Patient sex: F
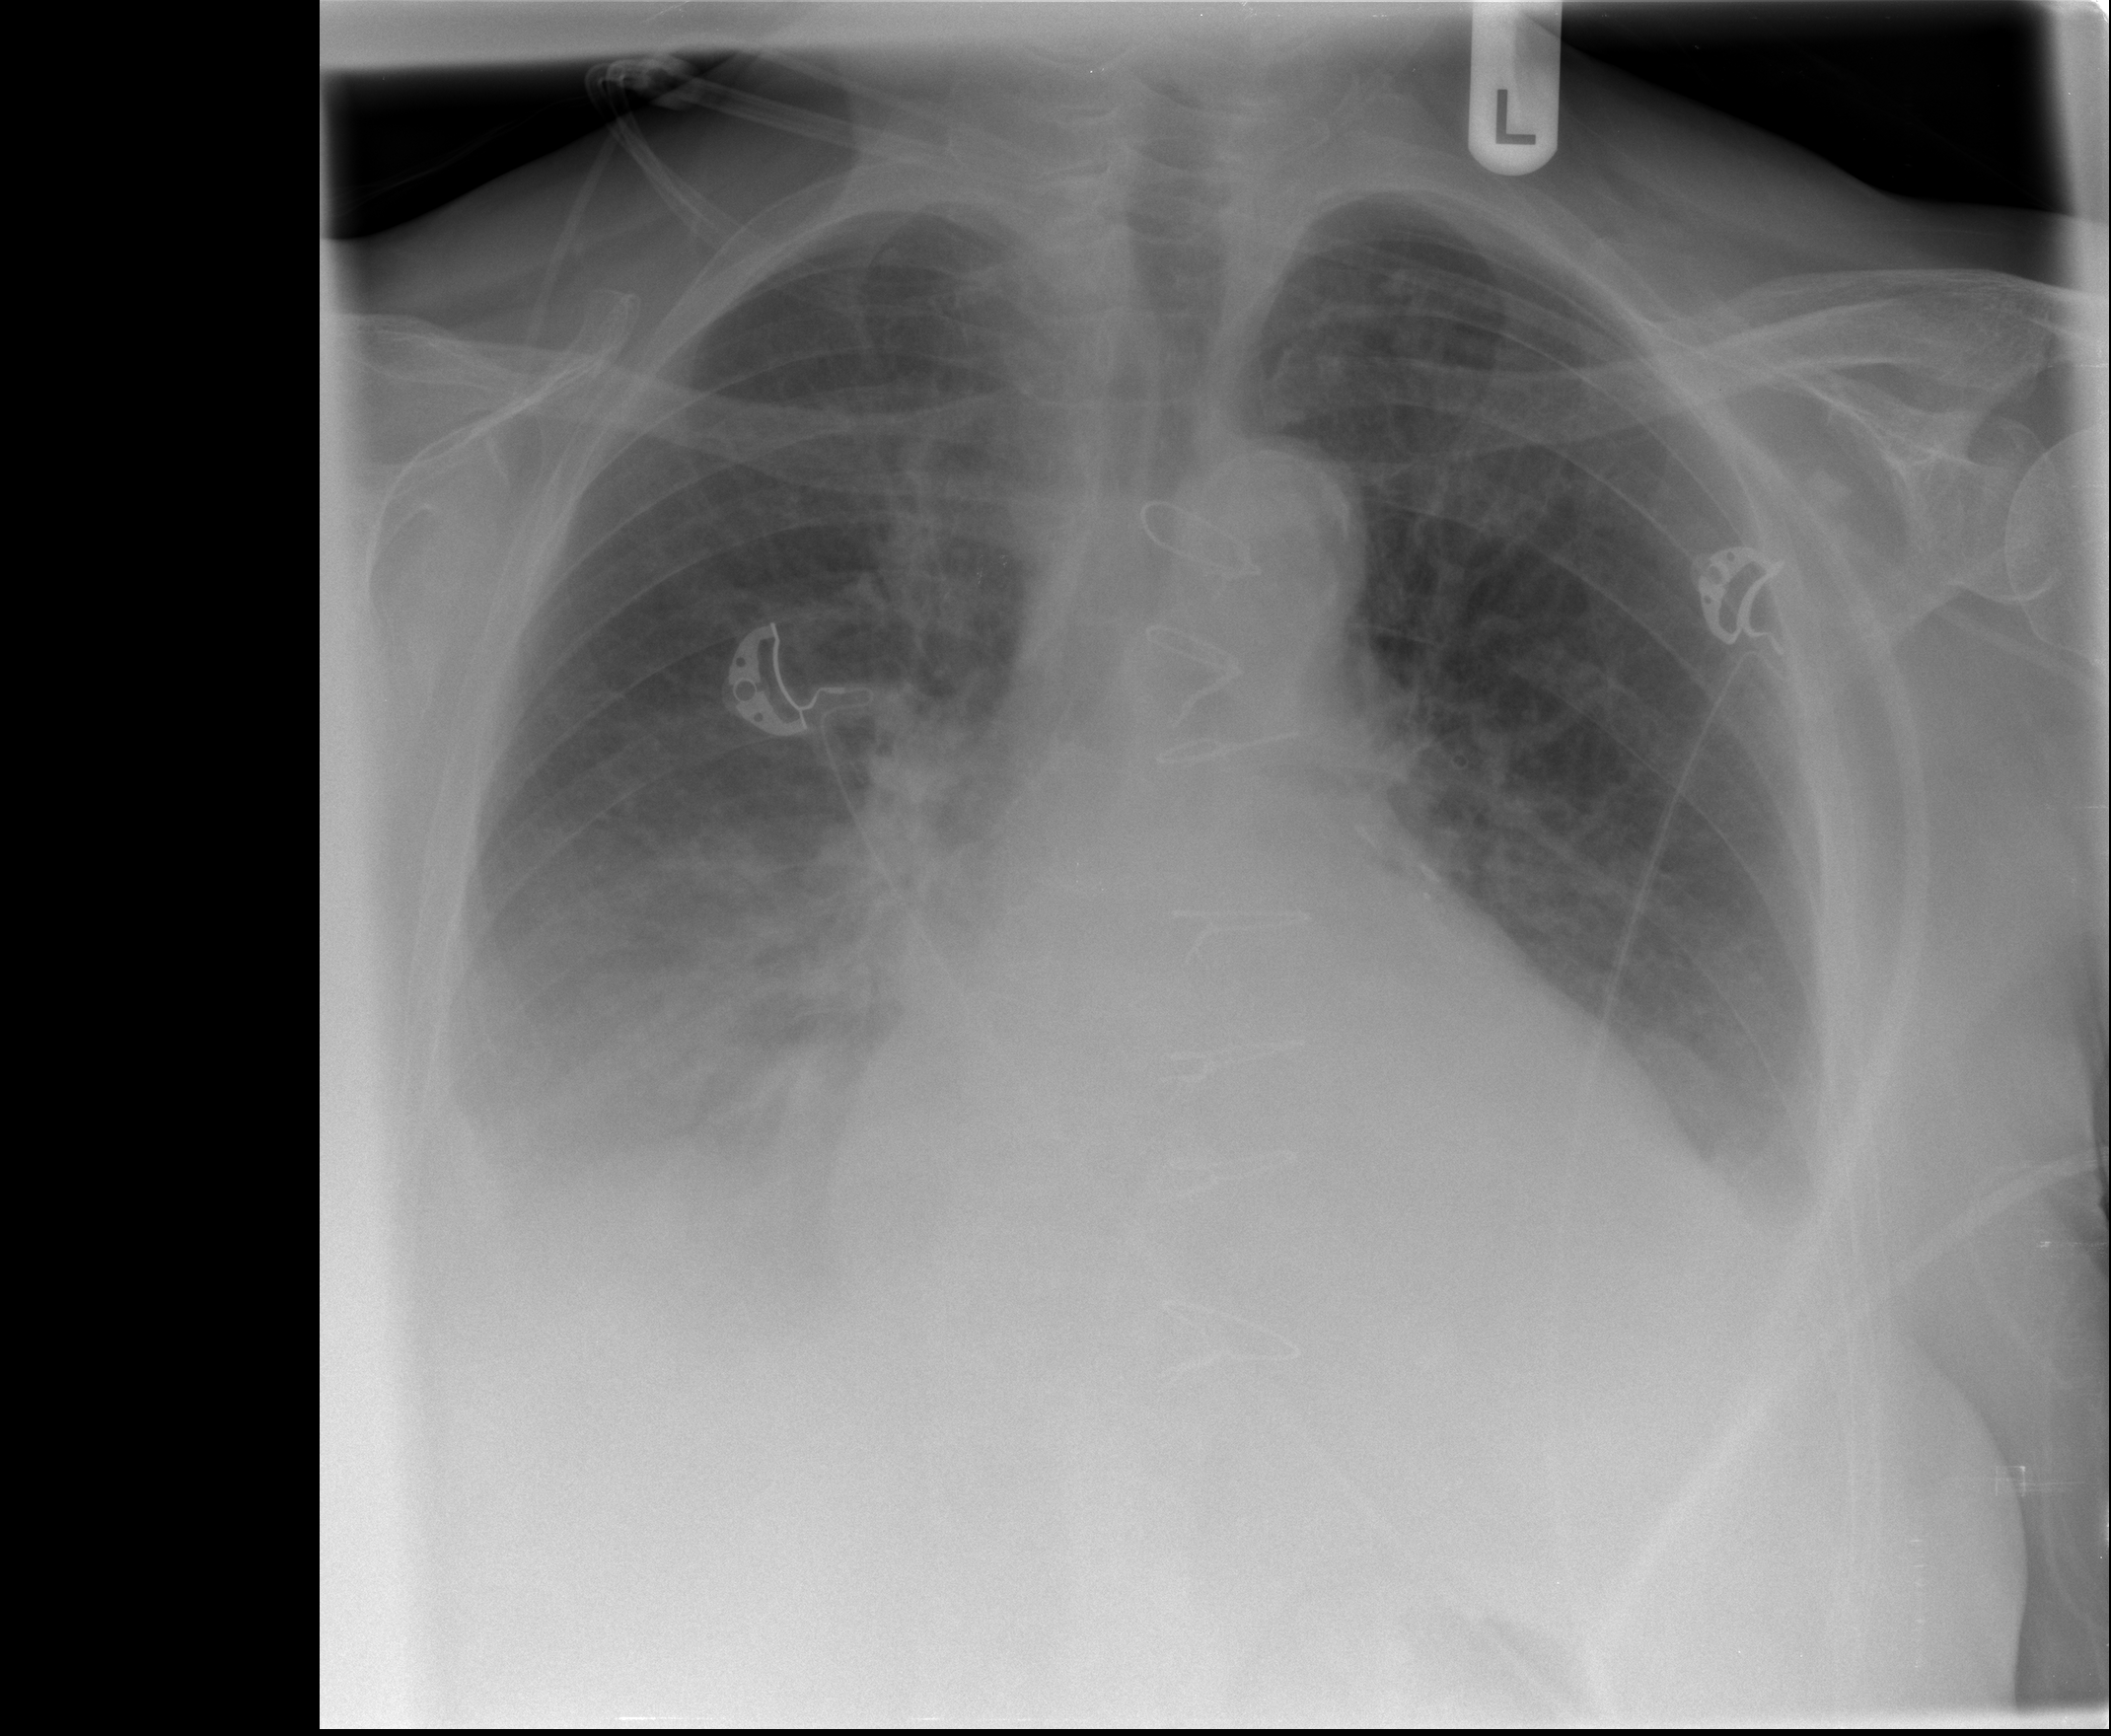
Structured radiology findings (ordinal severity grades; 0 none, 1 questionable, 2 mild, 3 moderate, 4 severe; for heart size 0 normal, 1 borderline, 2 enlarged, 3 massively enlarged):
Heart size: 2
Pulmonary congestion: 2
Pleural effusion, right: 2
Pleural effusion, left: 2
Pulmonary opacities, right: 0
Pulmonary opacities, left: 0
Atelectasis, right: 2
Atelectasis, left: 2